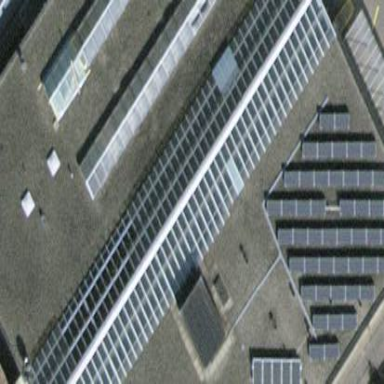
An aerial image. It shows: View of roof of building.